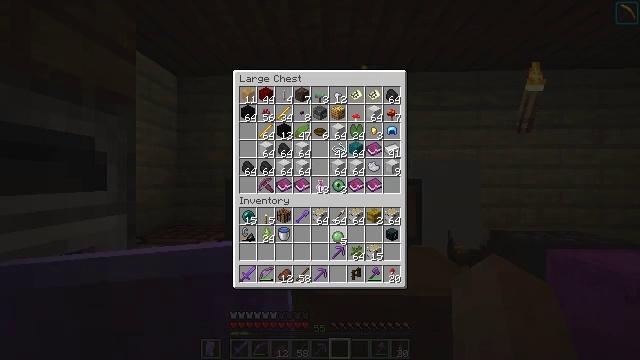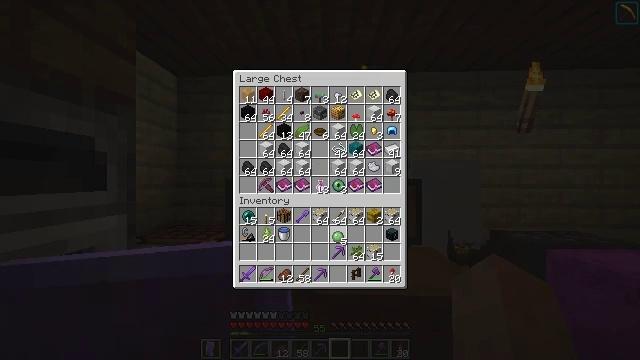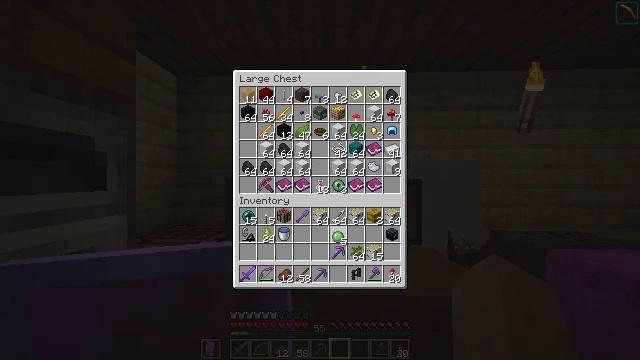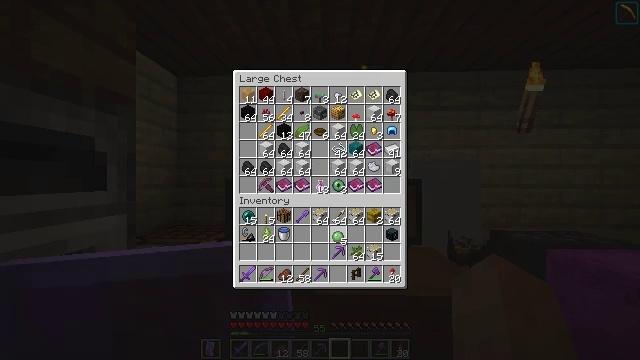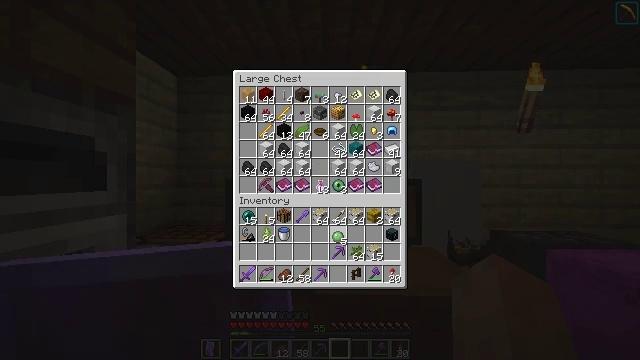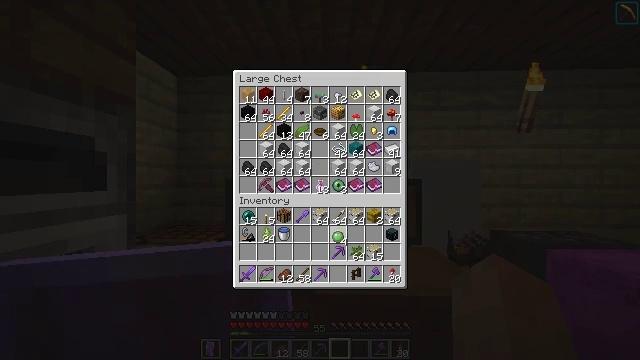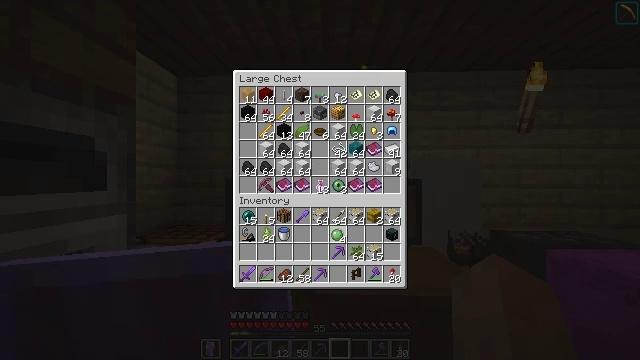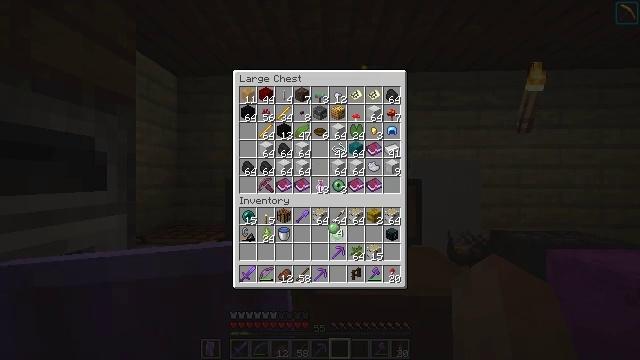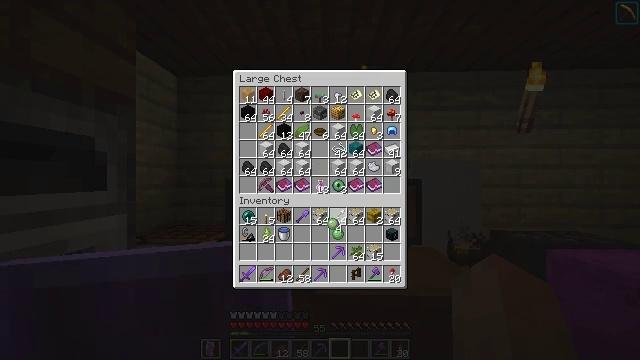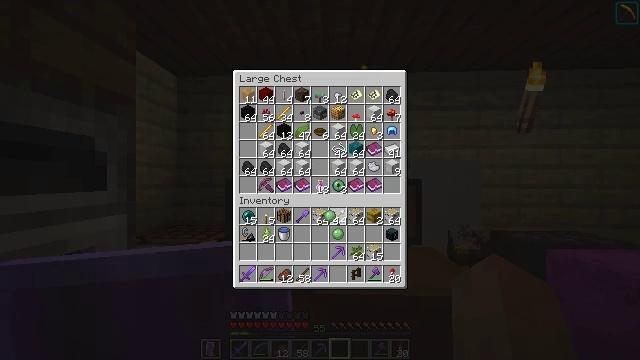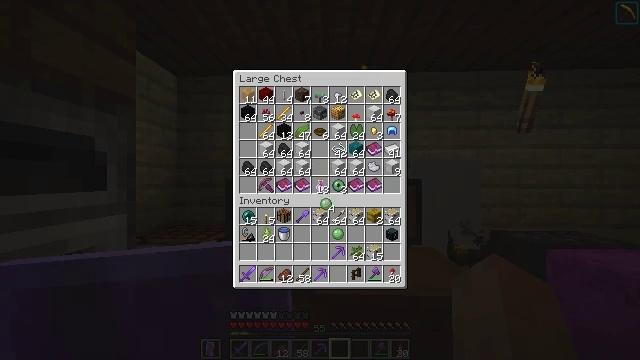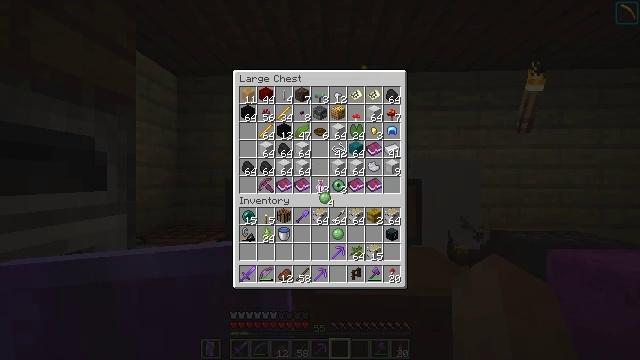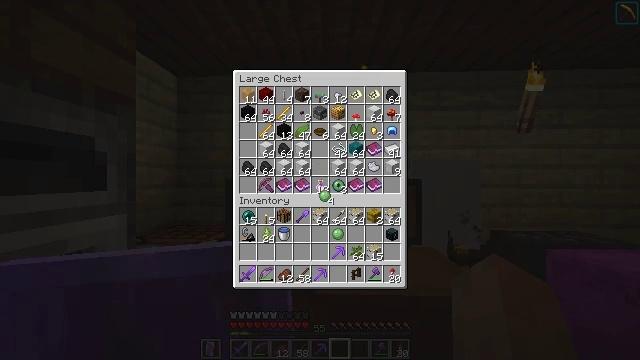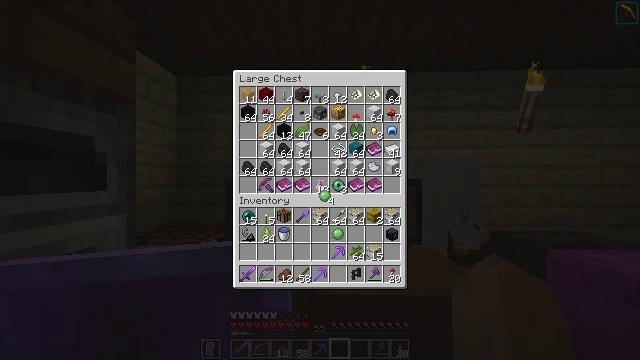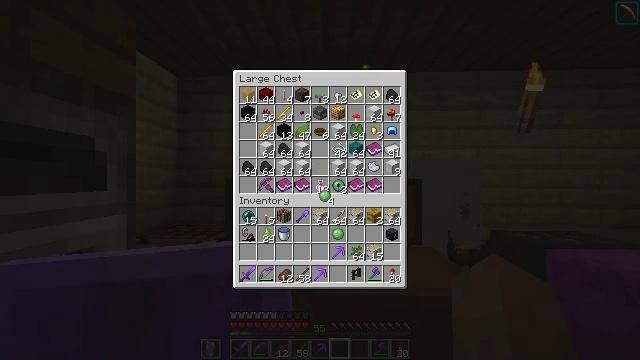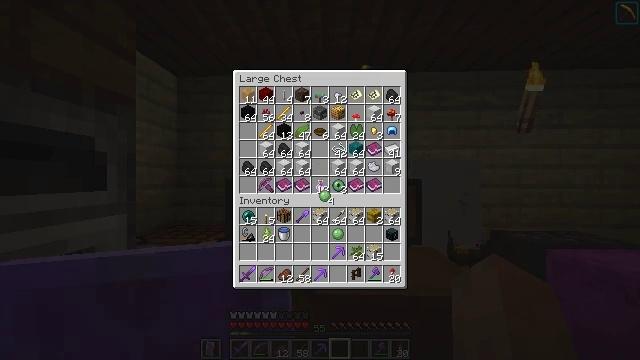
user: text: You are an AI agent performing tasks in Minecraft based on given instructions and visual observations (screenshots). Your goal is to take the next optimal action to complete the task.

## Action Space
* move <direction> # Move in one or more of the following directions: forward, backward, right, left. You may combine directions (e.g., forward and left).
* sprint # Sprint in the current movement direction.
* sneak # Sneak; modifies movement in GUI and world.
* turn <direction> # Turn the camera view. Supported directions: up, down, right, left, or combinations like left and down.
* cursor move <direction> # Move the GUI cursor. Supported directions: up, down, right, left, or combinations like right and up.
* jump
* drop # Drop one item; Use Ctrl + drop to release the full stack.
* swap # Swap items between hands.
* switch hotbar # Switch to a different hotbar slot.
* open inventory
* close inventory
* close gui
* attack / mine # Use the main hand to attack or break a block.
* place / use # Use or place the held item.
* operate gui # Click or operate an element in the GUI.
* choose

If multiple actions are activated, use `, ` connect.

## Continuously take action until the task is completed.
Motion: motion action
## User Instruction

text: Combine string and slimeball to craft a lead.
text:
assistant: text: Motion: no_op
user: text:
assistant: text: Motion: use / place
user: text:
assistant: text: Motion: use / place
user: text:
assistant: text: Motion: use / place
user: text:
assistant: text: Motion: no_op
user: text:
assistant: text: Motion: no_op
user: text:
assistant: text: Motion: turn up
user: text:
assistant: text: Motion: no_op
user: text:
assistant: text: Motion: turn up
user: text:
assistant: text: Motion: turn up
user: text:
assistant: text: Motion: no_op
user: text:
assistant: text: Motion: no_op
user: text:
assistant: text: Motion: no_op
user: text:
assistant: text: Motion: no_op
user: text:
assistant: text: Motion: no_op
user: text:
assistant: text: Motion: no_op
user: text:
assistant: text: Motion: no_op
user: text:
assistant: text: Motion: turn up
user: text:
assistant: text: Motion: no_op
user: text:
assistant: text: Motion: no_op
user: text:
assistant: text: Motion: no_op
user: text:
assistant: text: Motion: no_op
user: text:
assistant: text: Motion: no_op
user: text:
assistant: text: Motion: no_op
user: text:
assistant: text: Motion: attack / mine
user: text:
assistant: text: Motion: attack / mine
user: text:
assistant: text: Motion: no_op
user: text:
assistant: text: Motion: no_op
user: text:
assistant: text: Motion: no_op
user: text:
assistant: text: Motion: turn right